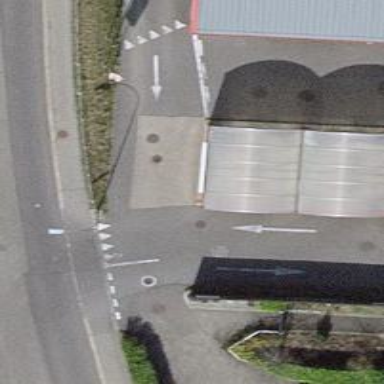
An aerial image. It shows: Service road with concrete surface leading through building passage tunnel.